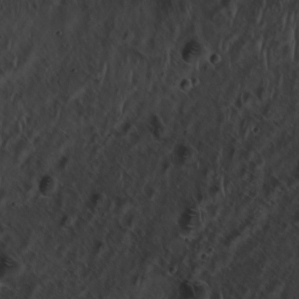
Label: non_frost